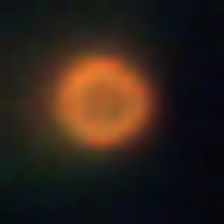
Taxon: NanoPlankton
Group: Other